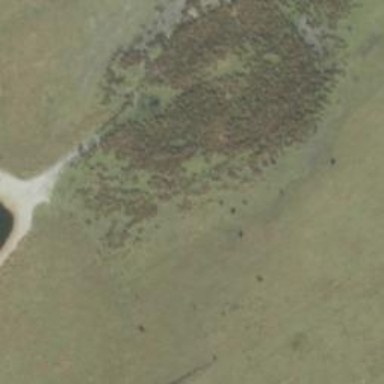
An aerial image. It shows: Marshy wetland area.